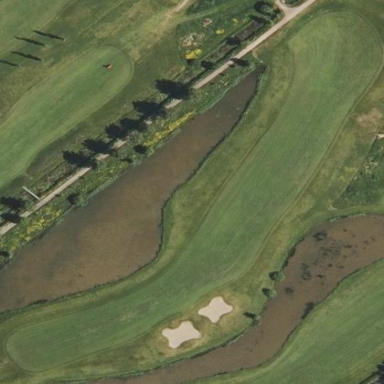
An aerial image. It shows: Grassy area designated as golf fairway.